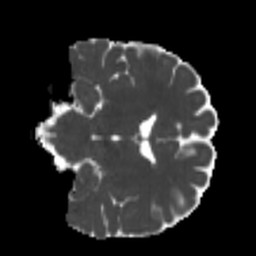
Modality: MD
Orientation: coronal
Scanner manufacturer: siemens
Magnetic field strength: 3 T
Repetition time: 4 s
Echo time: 0.0594 s